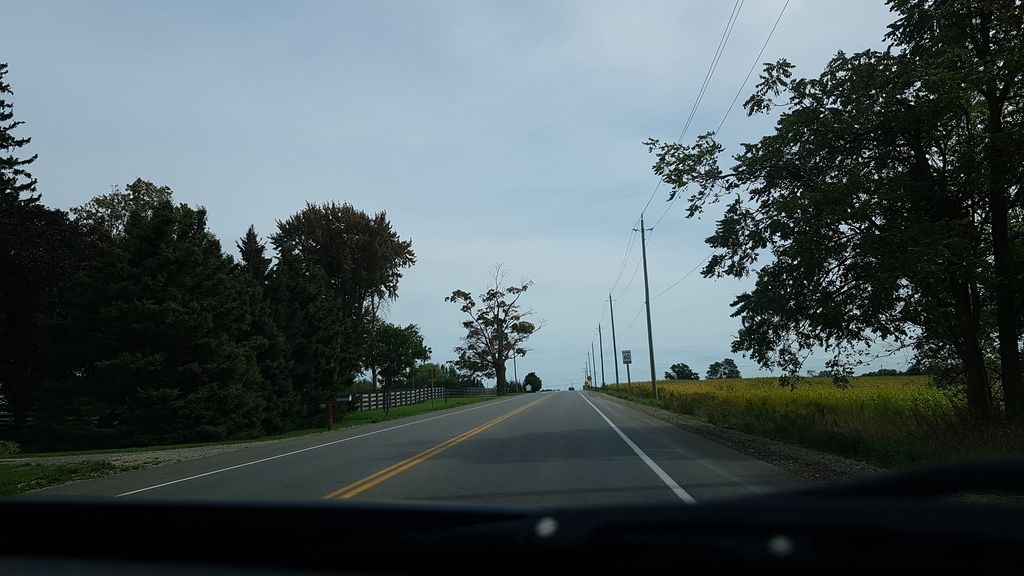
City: kitchener-waterloo